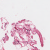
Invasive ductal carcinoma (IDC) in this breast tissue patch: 0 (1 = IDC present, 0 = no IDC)